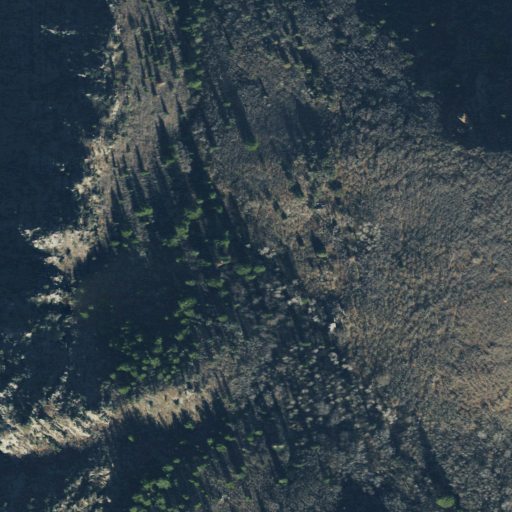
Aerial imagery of gap in Utah named The Narrows containing deciduous forest, evergreen forest, and shrub